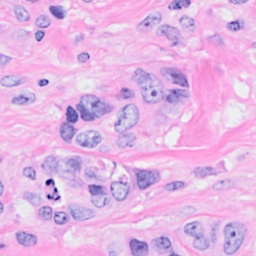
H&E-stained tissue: Breast